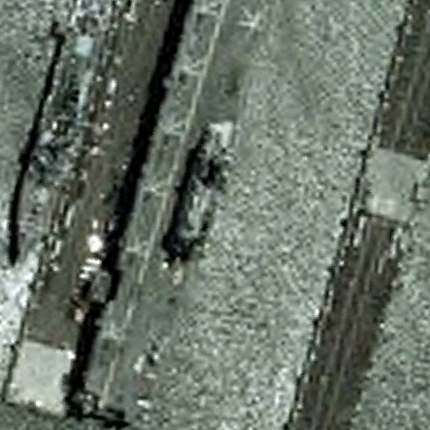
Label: assault